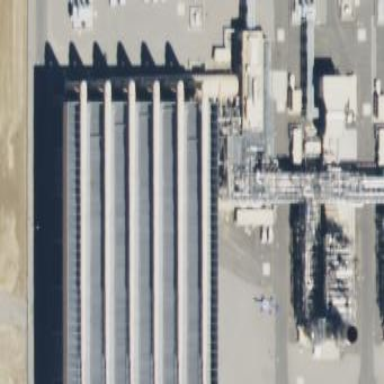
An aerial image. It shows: Industrial building.